Interaction volume radius: 10 \u00c5
Interaction volume height: 15 \u00c5
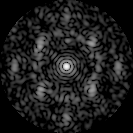
Disorder parameter: 0.5851